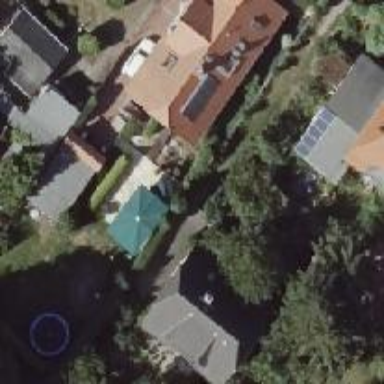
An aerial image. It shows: Detached building with half-hipped roof colored red.